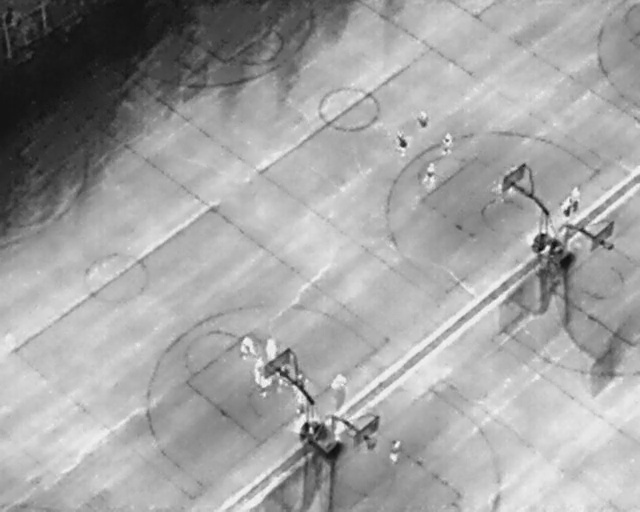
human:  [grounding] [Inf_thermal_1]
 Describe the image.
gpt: In the satellite image, there is  <ref>3 medium person </ref> <box>[[60, 27, 64, 29, 2], [64, 22, 67, 25, 2], [68, 26, 71, 28, 2]]</box> located at top,  <ref>3 large person </ref> <box>[[64, 32, 69, 35, 2], [36, 66, 40, 69, 2], [40, 66, 44, 69, 2]]</box> located at center,  <ref>3 medium person </ref> <box>[[59, 86, 63, 89, 2], [39, 73, 43, 75, 2], [38, 71, 42, 73, 2]]</box> located at bottom,  <ref>2 medium person </ref> <box>[[87, 38, 92, 40, 2], [87, 39, 90, 41, 2]]</box> located at right,  <ref>1 large person </ref> <box>[[50, 73, 54, 76, 2]]</box> located at bottom.